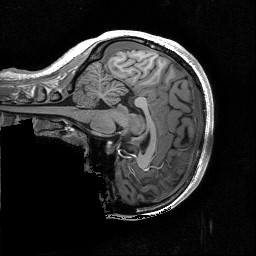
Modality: T1w
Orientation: sagittal